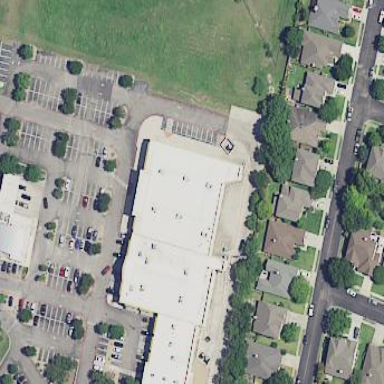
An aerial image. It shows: Building.